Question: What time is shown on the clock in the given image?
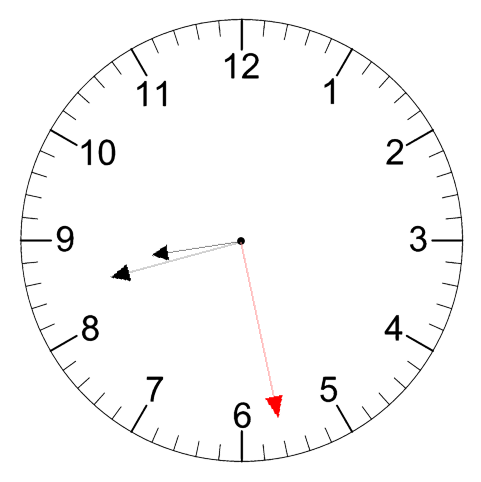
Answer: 08:42:28